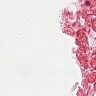
Metastatic tissue present: no